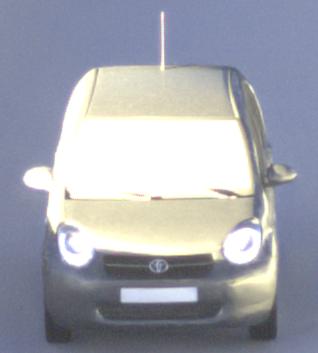
Make: Toyota
Model: Passo
Detailed model: Toyota Passo X Yururi
Model produced from: 2010
Model produced until: 2016
Doors: 5
Color: gray
Road condition: dry road
Daytime: sunrise or sunset
Contrast: high contrast